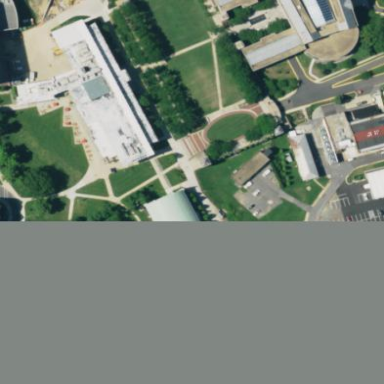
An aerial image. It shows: View of university building.